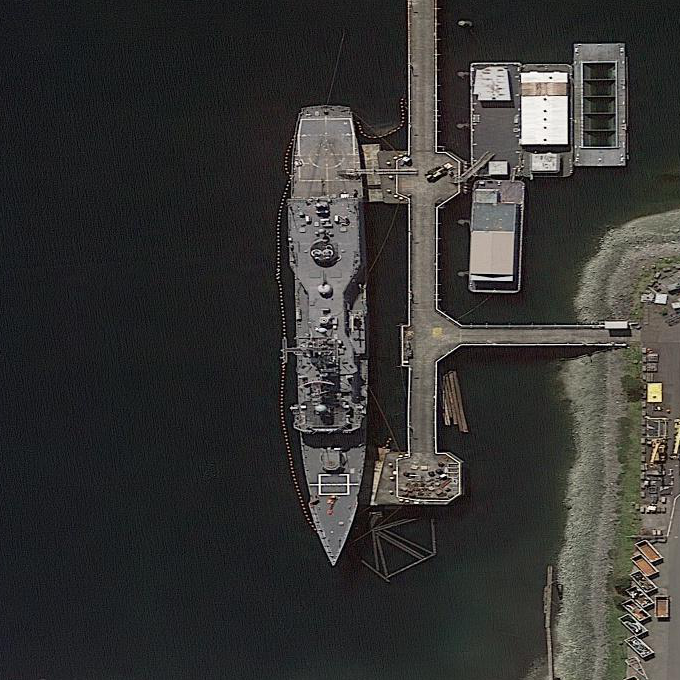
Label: Ticonderoga-class_cruiser